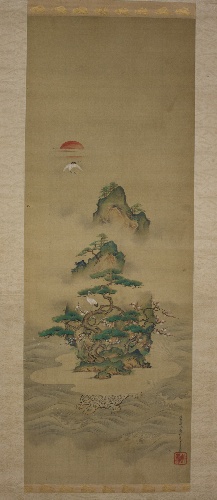
Title: 狩野探水守常筆　蓬莱山・瀟湘八景図|Mount Penglai with Eight Views of Xiao and Xiang
Artist: Kano Tansui Moritsune
Artist bio: active 19th century
Date: 19th century
Object type: Hanging scroll
Classification: Paintings
Medium: One from a triptych of hanging scrolls; ink and color on silk
Culture: Japan
Period: Edo period (1615–1868)
Dimensions: Image: 37 5/8 × 13 1/2 in. (95.6 × 34.3 cm)
Overall with mounting: 73 1/2 × 19 3/8 in. (186.7 × 49.2 cm)
Overall with knobs: 73 1/2  × 21 1/8 in. × 1 in. (diam of knobs)  (186.7 × 53.7 × 2.5 cm)
Department: Asian Art
Credit line: Charles Stewart Smith Collection, Gift of Mrs. Charles Stewart Smith, Charles Stewart Smith Jr., and Howard Caswell Smith, in memory of Charles Stewart Smith, 1914
Accession year: 1914
Repository: Metropolitan Museum of Art, New York, NY
Tags: Birds|Turtles|Mountains|Landscapes